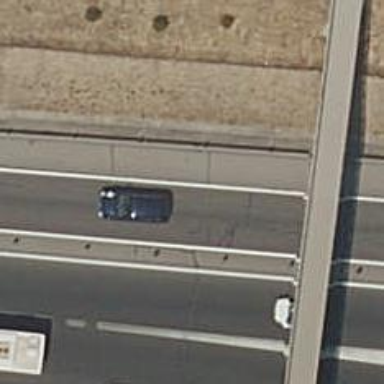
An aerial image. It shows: Asphalt motorway link.